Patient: sex M, age 67
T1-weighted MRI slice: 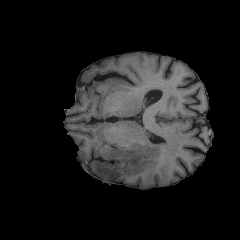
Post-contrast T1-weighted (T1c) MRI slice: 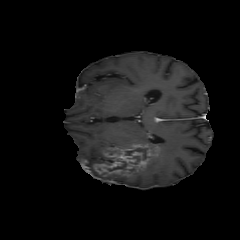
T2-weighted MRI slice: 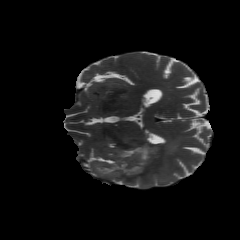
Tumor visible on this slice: yes
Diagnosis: Glioblastoma, IDH-wildtype
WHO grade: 4